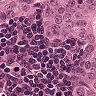
Metastatic tissue present: yes